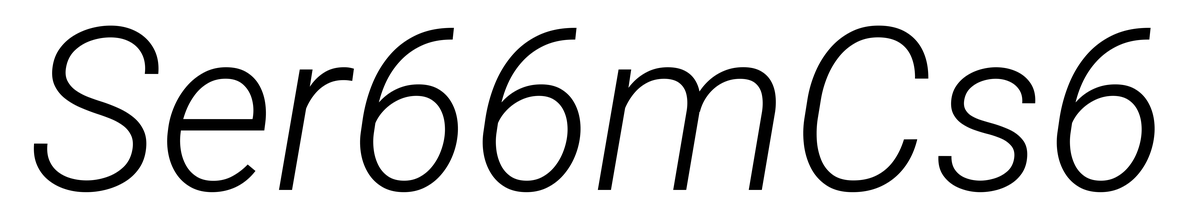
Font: Roboto-Italic_Light_Italic